Current action and preconditions to check: path_clear

Your task: For each precondition in the list above, predict whether it will hold at this action.

Consider the current scene as observed from the mobile robot's camera, and analyze the predicted future states of all dynamic agents (e.g., people, animals, vehicles, or any moving entities) within the NEXT SECOND.

IMPORTANT: Only answer "very likely" if you are absolutely certain—based on strong, clear evidence—that a dynamic agent will violate the precondition in the predicted future state. Do NOT answer "very likely" for unlikely, ambiguous, or low-probability risks.

Ask yourself for each precondition: Is there a high probability, with clear and convincing evidence, that the predicted future states of any dynamic agent will interfere with the predicted future state of the currently executing action within the NEXT SECOND, causing that precondition to fail?

Assess the risk level based on these predictions. Use "likely" or "very likely" if motions create a clear risk of interference.

Use "neutral" or "improbable" if agents are nearby but their predicted paths are clearly diverging or non-conflicting.

Failure Risk Categories: "very improbable", "improbable", "neutral", "likely", "very likely"

Answer Format: Output ONLY the probability_of_failure value from these categories: "very improbable", "improbable", "neutral", "likely", "very likely"

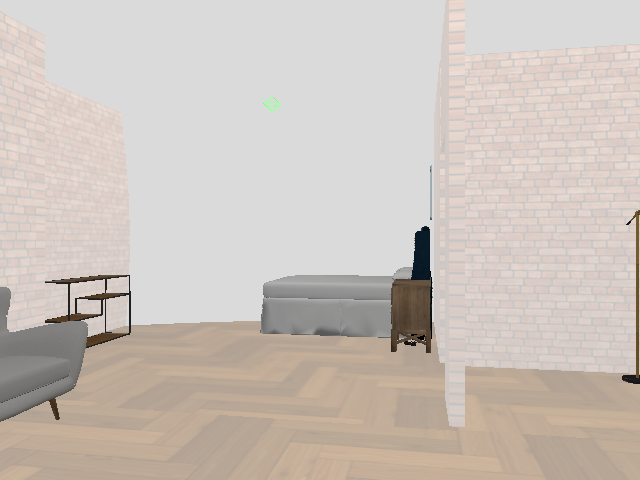

Answer: very improbable